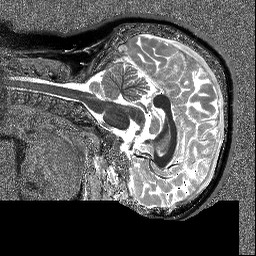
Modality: T1map
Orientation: sagittal
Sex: female